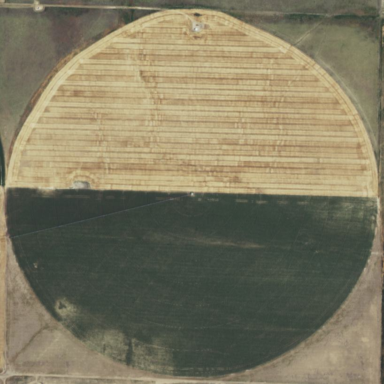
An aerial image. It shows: Farmland with pivot irrigation system.